Brain MRI, t1w sequence, axial 2D slice.
Patient: age 44, sex M, weight 78 kg, height 1.76 m
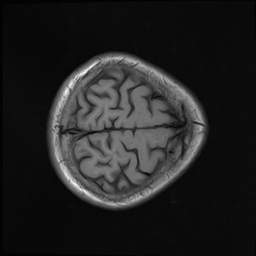